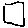
Label: square